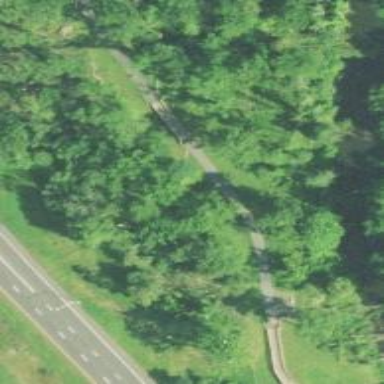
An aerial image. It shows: Cycleway.